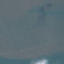
Land use / land cover: SeaLake